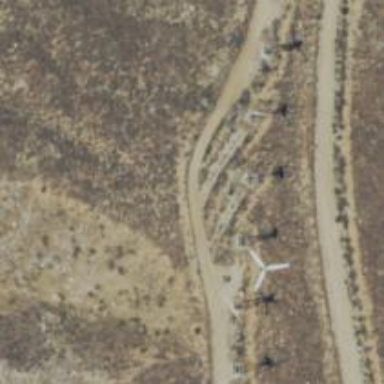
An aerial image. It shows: Wind turbine with horizontal axis. The manufacturer of the turbine is Vestas.